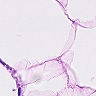
Metastatic tissue present: no